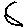
Label: moon